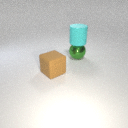
large cyan rubber cylinder above large green metal sphere